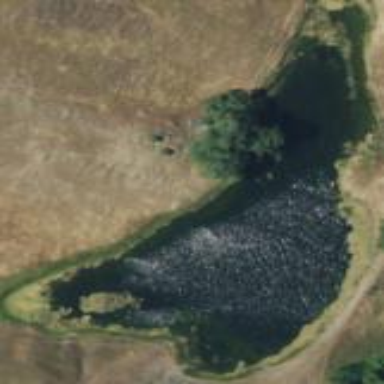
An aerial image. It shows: Pond surrounded by natural water.